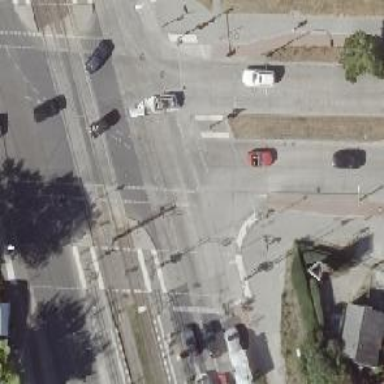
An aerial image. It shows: Concrete cycleway with crossing equipped with traffic signals.